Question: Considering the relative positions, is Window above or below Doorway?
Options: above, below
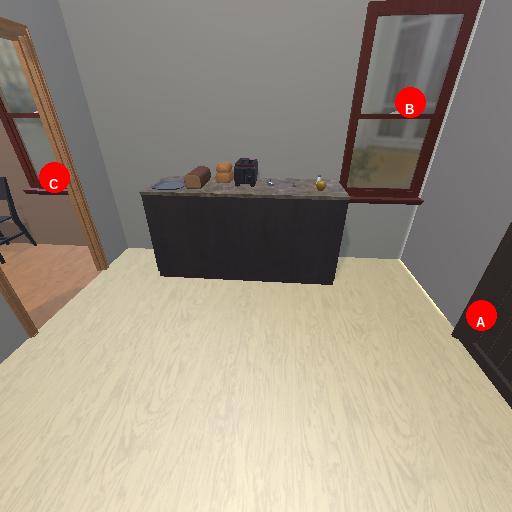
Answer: above